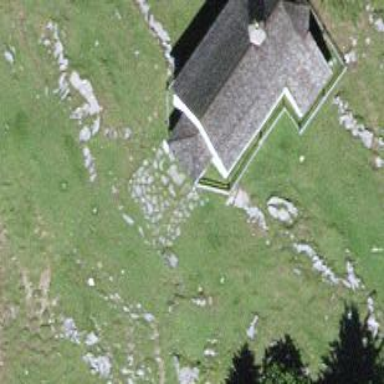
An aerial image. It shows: Chapel building.